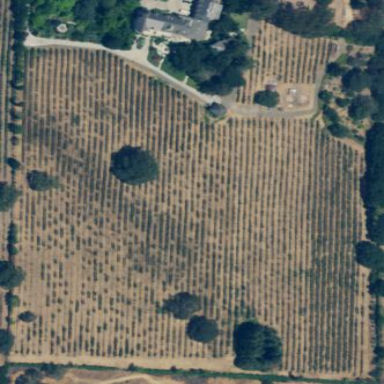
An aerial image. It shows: Vineyard growing wine grapes.